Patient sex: M
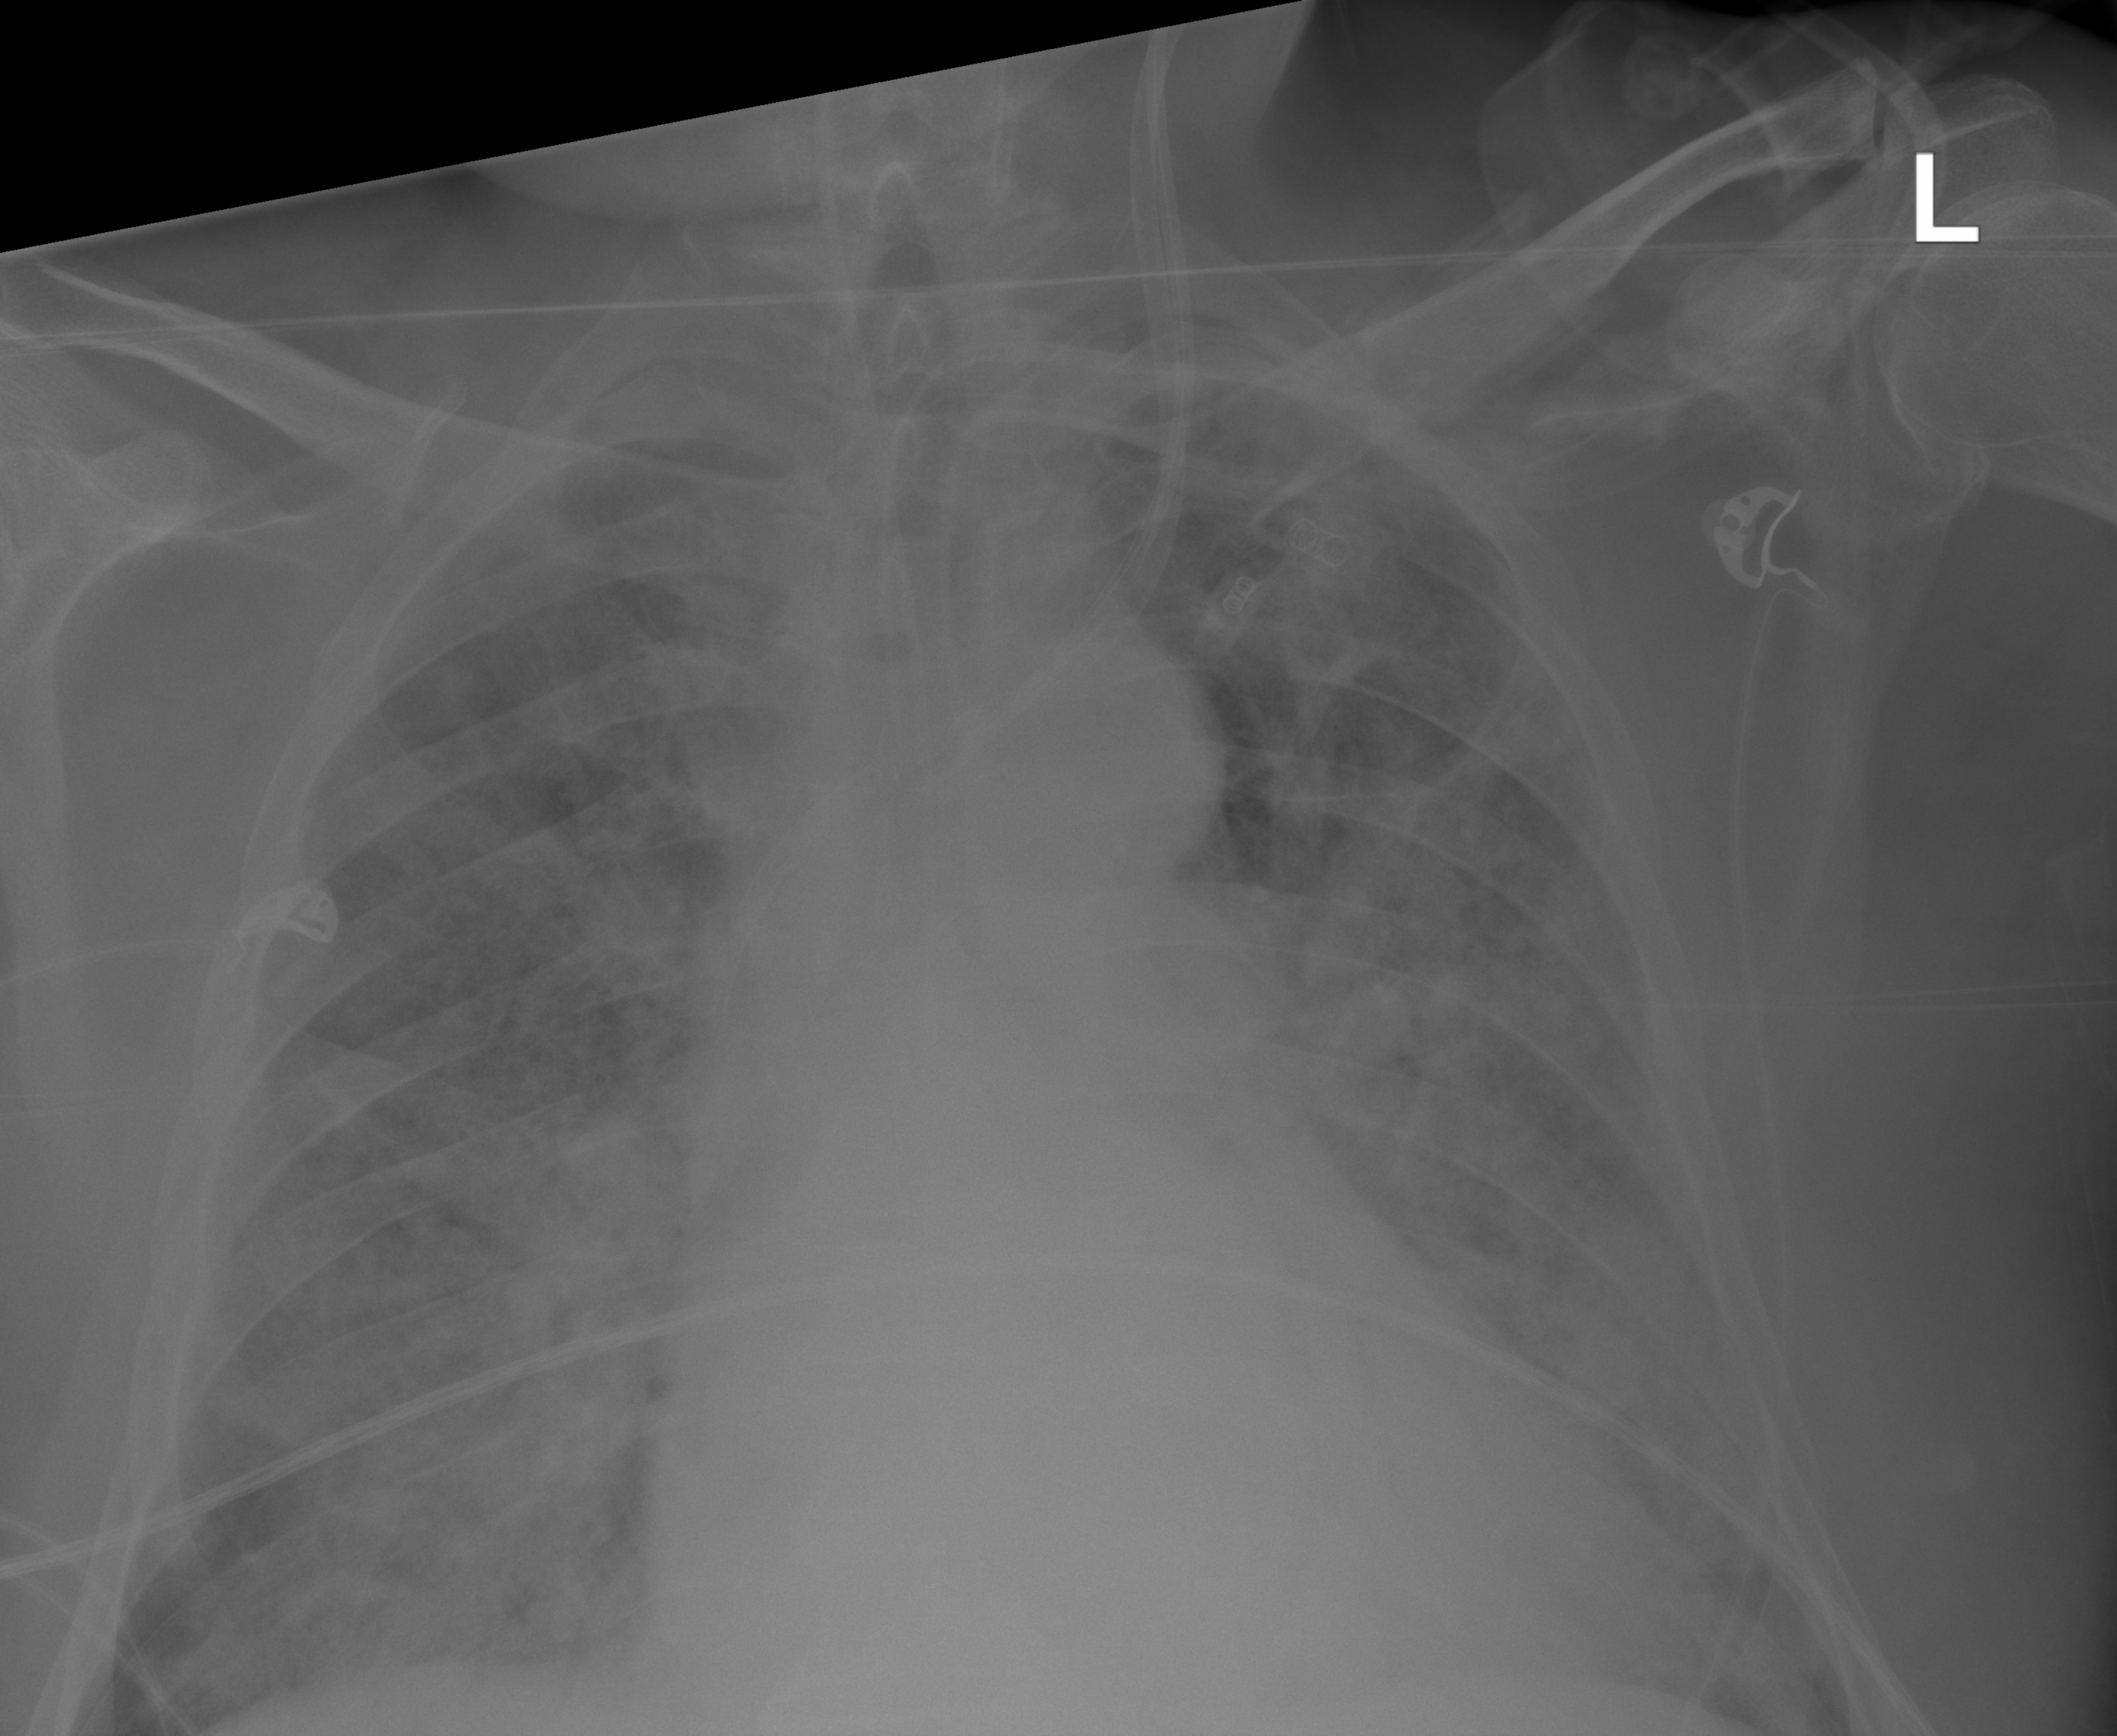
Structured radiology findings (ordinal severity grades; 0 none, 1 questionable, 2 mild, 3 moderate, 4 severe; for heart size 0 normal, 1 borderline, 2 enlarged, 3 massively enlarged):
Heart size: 2
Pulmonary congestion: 1
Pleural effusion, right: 0
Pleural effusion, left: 0
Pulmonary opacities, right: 4
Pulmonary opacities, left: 4
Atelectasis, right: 3
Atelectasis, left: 3